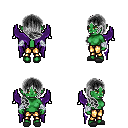
a pixel art fantasy rpg character, female body template, orc, green skin, purple wings, gold greaves, gray right-swept hairstyle, white cloth bandages, gray slippers, four views (front, back, left, right), 2x2 character sprite sheet, small pixel art, hard edges, no anti-aliasing